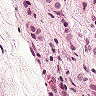
Metastatic tissue present: yes